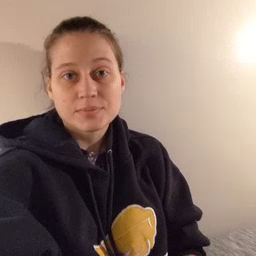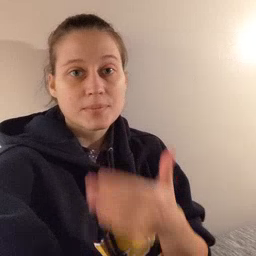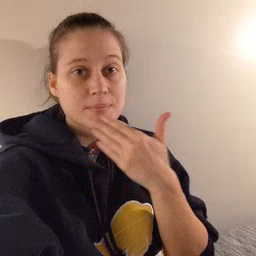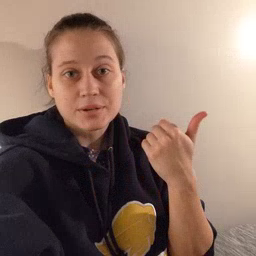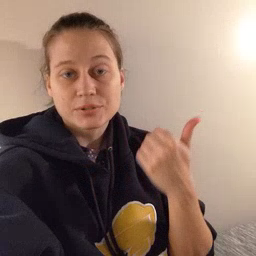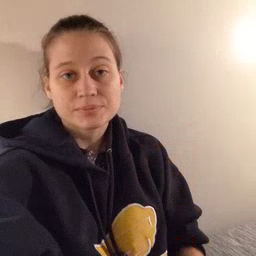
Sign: better